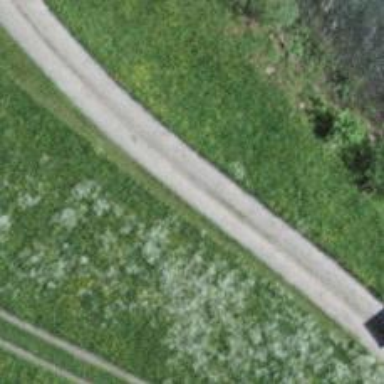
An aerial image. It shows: Track road with pebblestone surface.